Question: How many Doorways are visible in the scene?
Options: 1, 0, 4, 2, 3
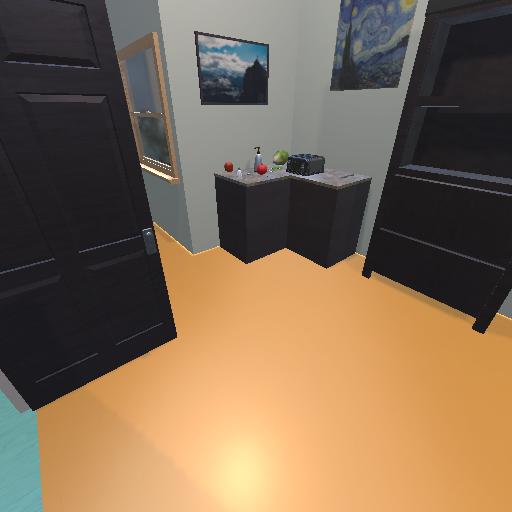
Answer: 1